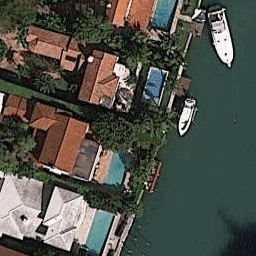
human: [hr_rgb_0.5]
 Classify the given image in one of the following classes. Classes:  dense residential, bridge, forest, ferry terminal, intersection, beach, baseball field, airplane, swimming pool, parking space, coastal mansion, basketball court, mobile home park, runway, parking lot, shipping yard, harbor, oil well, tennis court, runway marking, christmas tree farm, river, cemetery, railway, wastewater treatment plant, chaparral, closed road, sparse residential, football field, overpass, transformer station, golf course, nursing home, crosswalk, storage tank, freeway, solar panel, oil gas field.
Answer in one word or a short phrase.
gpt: coastal mansion